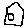
Label: house